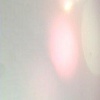
Label: sunburn